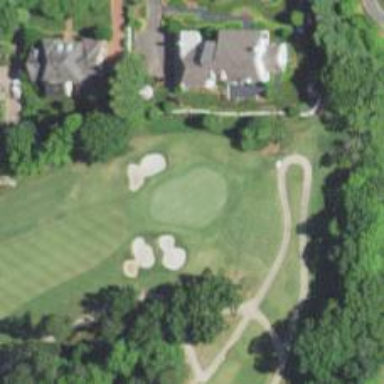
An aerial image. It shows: View of golf hole.